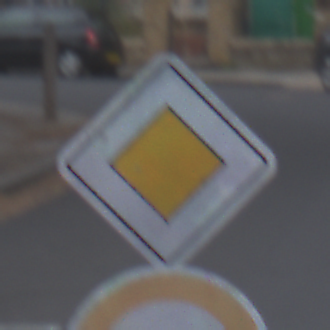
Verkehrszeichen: Vorfahrtsstrasse
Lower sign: UeberholverbotKraftfahrzeuge
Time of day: MorningAfternoon
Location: Outdoor (Urban)
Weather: Overcast
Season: NotSpecified
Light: Natural